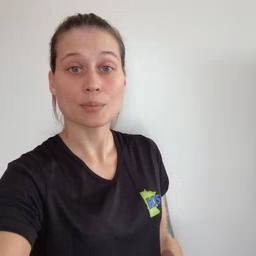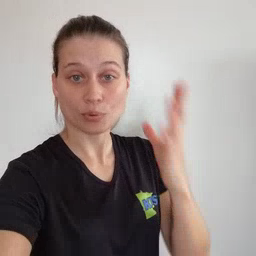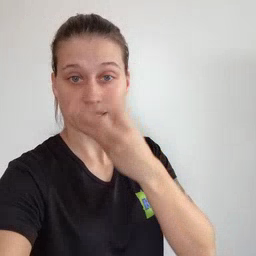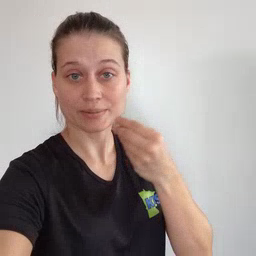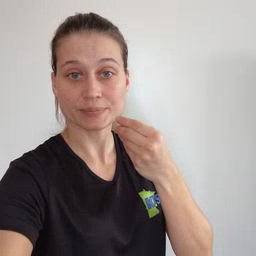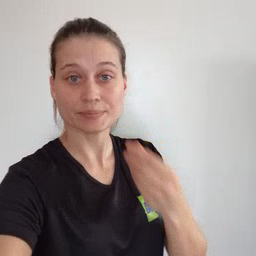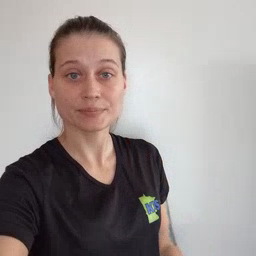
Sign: pretty